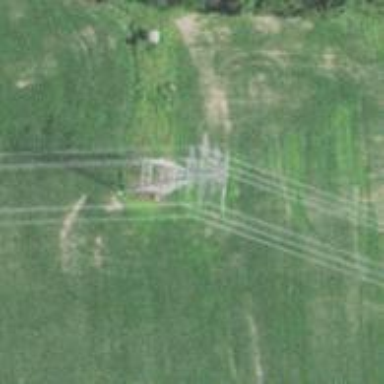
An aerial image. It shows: Lattice structure tower.